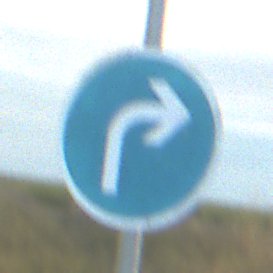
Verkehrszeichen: VorgeschriebeneFahrtrichtungRechts
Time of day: SunriseSunset
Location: Outdoor (RoadRail)
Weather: PartlyCloudy
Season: NotSpecified
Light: Natural